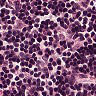
Metastatic tissue present: no